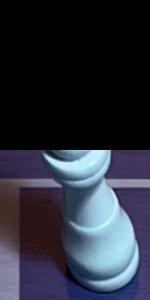
Label: King_White